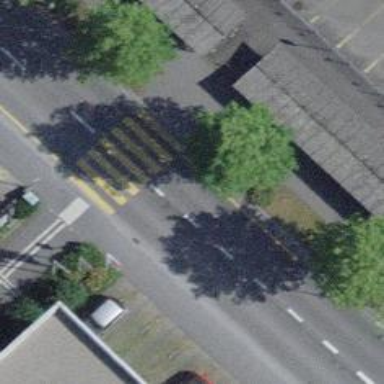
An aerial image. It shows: Uncontrolled zebra crossing with notable zebra markings.